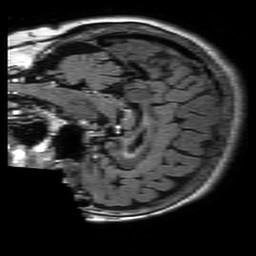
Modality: FLAIR
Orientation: sagittal
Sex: female
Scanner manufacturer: philips
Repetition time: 11 s
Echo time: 0.125 s